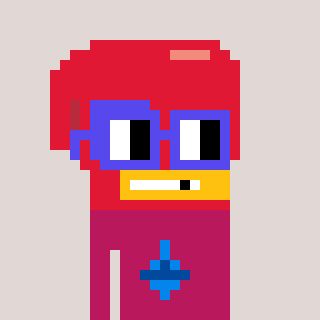
a pixel art character with square blue glasses, a boxing glove-shaped head and a darkpink-colored body on a warm background